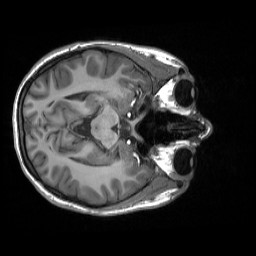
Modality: T1w
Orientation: axial
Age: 18
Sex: female
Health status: ill
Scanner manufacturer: siemens
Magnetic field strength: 3 T
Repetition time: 2.3 s
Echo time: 0.00201 s